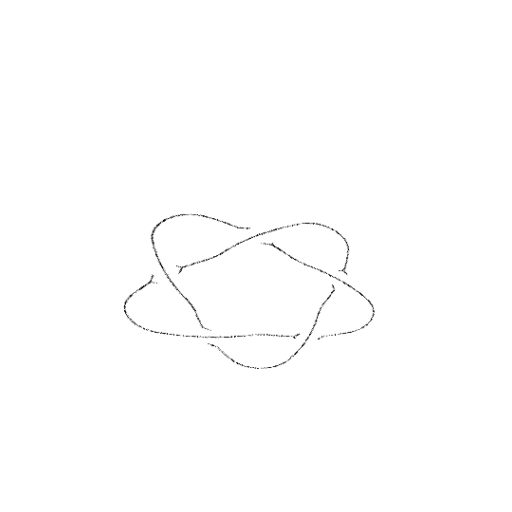
Crossing number: 5